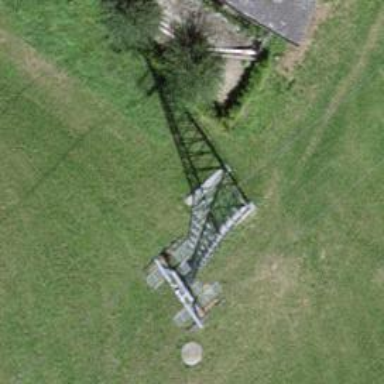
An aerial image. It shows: Pylon used for aerialway.